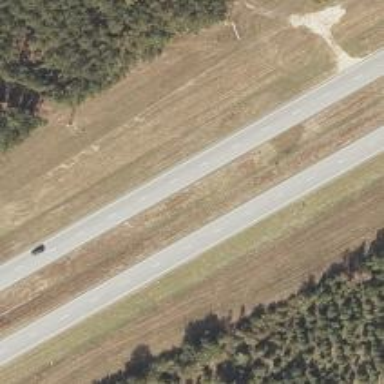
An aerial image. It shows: Trunk expressway with asphalt surface. It is dual carriageway.